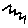
Label: zigzag